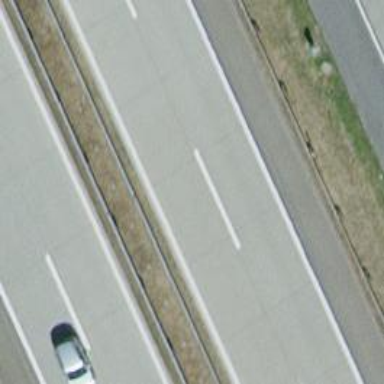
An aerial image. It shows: Asphalt motorway.